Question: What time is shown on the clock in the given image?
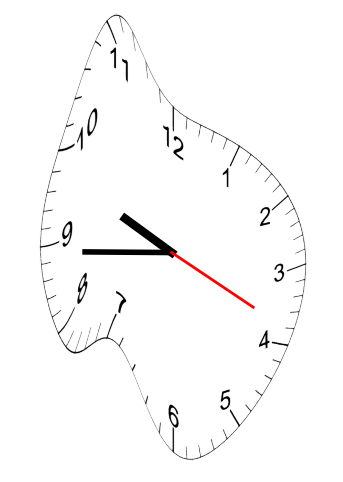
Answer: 09:44:19